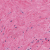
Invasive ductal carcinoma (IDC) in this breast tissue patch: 0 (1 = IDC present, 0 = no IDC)